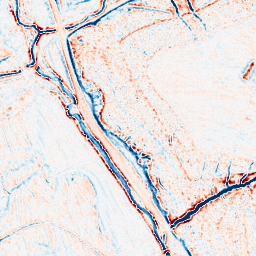
Category: edge_preserving
Decomposition family: bilateral
Decomposition parameters: d: 9
sigma_color: 50
sigma_space: 150
Upsampling method: sinc_blackman
Upsampling parameters: scale: 4
kernel_size: 8
Upsampling scale: 4